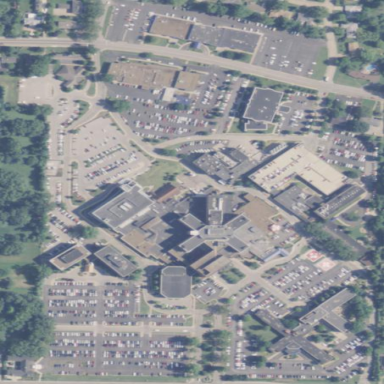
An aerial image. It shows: Hospital providing healthcare services.